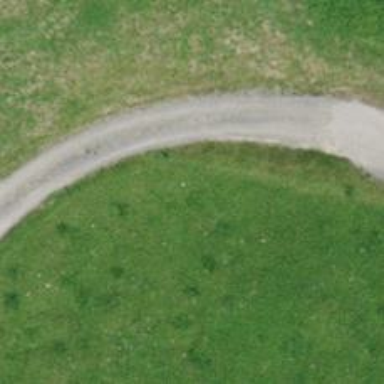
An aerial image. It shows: Gravel track.